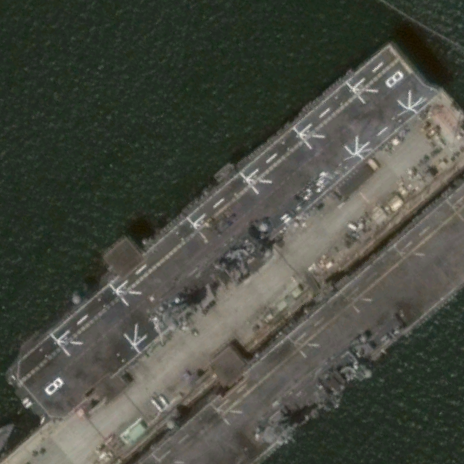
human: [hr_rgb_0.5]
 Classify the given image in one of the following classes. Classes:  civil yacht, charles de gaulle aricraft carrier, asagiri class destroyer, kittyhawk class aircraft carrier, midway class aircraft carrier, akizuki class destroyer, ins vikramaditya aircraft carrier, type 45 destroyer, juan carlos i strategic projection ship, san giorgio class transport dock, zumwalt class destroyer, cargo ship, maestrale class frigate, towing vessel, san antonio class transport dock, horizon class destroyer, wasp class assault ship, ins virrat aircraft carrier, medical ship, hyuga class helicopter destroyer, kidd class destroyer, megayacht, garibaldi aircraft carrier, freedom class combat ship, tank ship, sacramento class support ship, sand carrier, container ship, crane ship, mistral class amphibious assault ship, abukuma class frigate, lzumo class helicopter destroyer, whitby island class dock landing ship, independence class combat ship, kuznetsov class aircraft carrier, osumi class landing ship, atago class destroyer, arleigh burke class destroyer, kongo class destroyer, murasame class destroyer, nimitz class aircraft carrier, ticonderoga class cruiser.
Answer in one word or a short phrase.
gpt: Wasp class assault ship